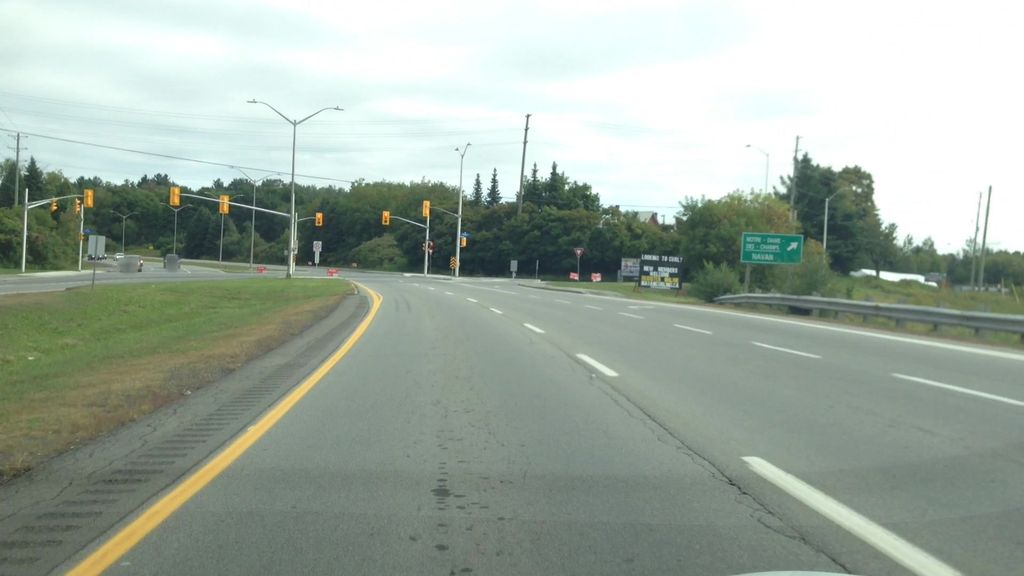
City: ottawa-gatineau